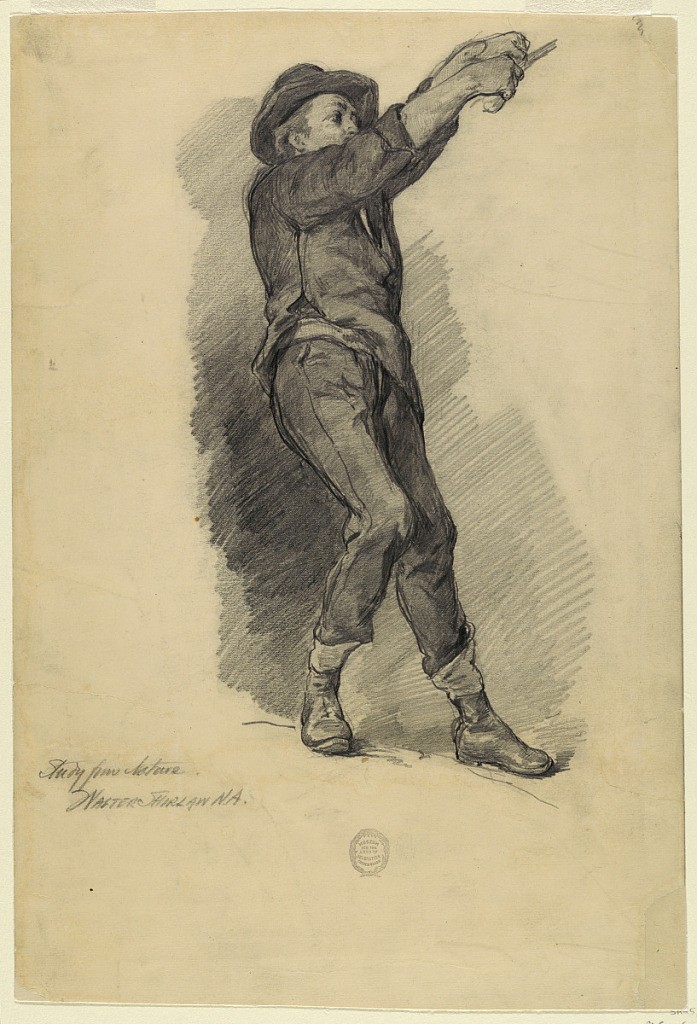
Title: Figure Study from Nature
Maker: Walter Shirlaw, American, b. Scotland, 1838–1909
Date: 1875–80
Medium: Graphite on cream wove paper
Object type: Drawing
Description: Shown in profile turned toward right. The man is pulling something with raised arms.